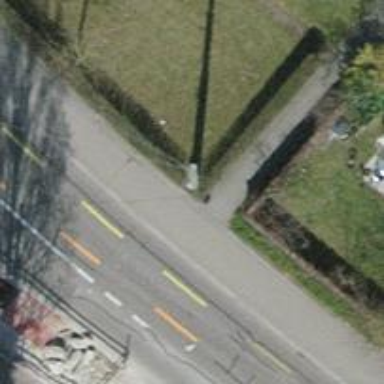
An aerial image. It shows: Asphalt sidewalk along the footway.